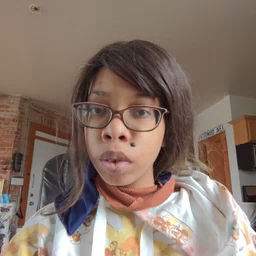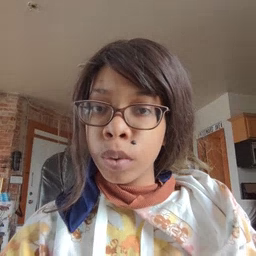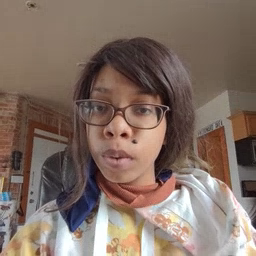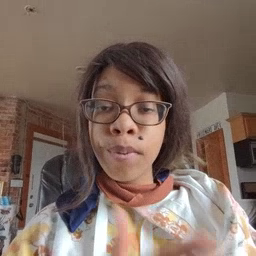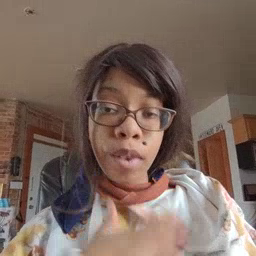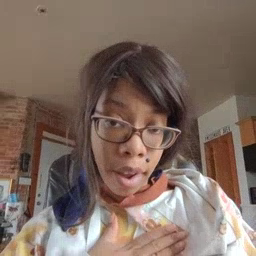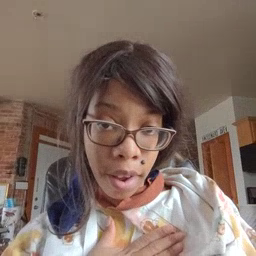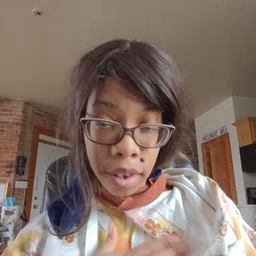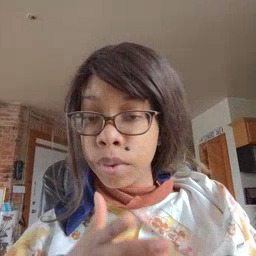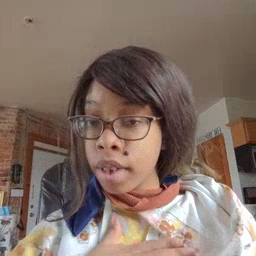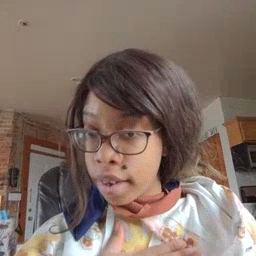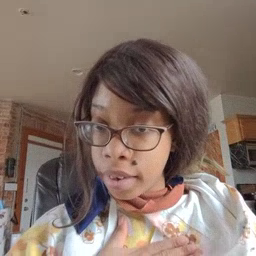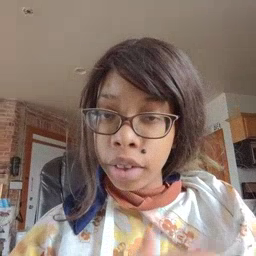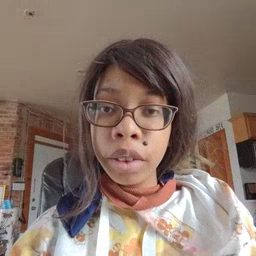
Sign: minemy